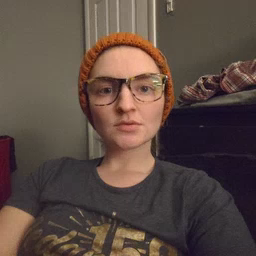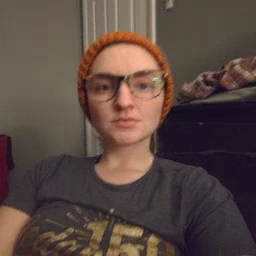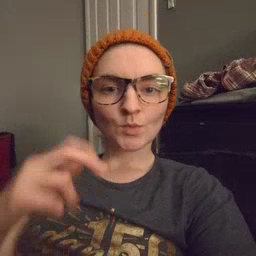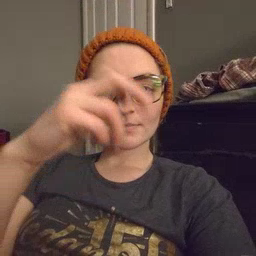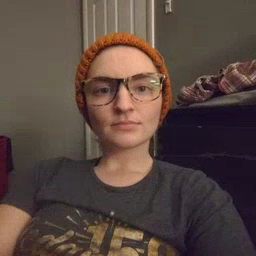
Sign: stairs